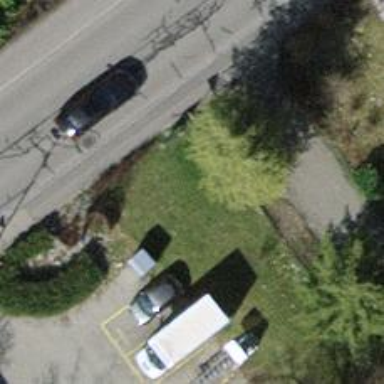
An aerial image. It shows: Recycling container at amenity designated for recycling.